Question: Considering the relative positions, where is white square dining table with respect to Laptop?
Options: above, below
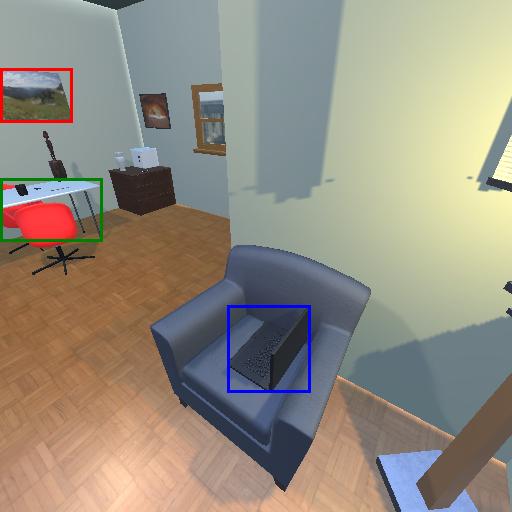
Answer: above